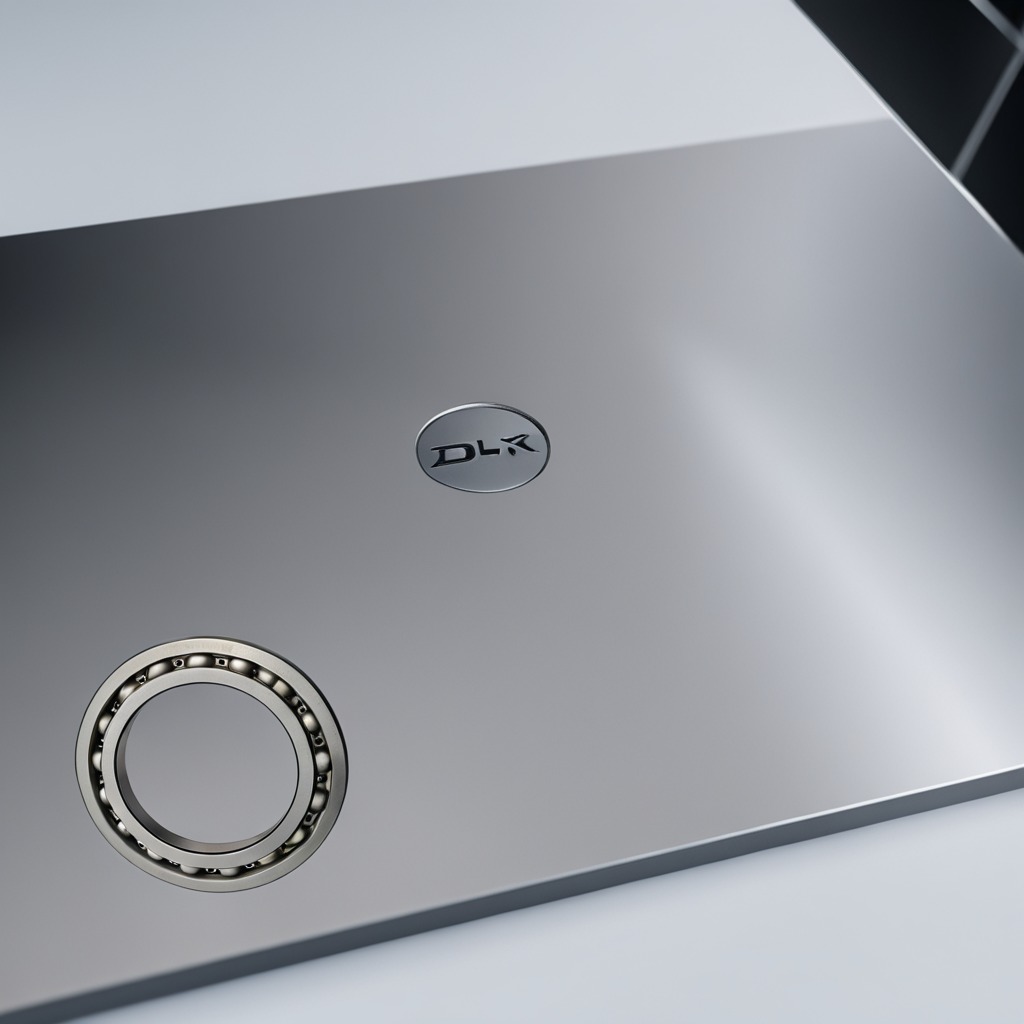
A metal ball bearing is lying on the stainless steel table in a high-end prototyping lab.